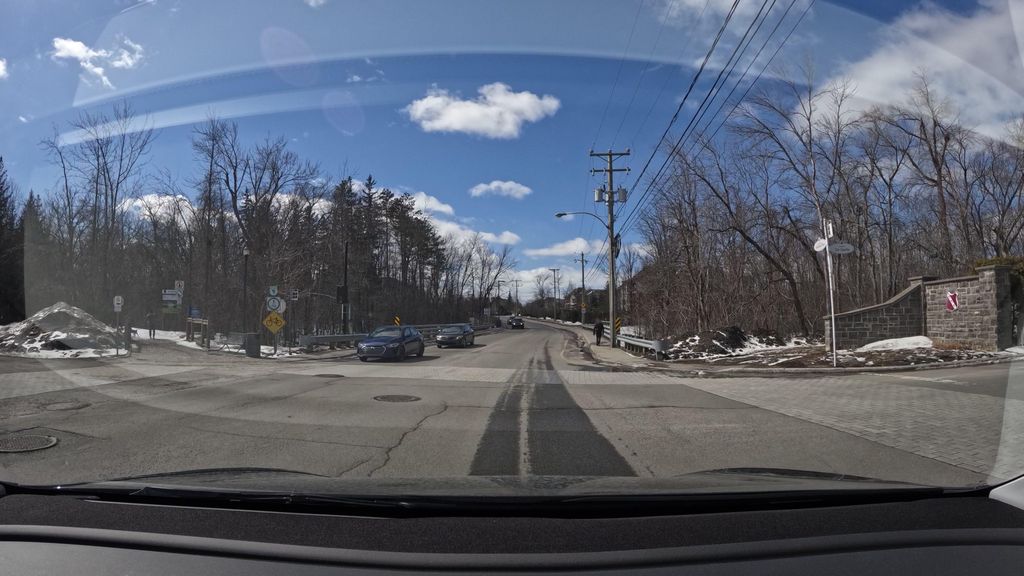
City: montreal